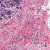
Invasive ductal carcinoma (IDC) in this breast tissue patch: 0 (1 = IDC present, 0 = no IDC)